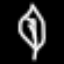
Label: leaf